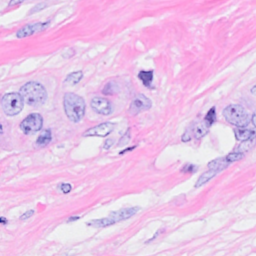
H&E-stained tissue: Breast